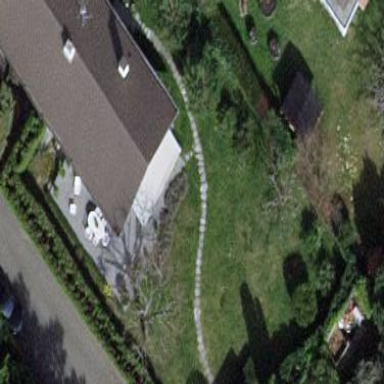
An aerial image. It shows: Garden surrounded by fence.